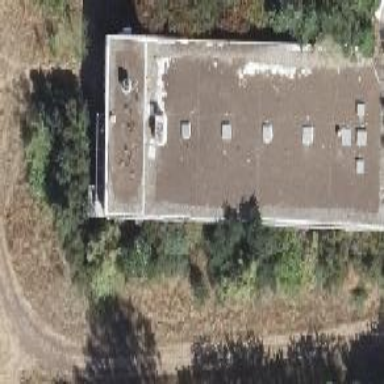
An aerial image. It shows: Building with flat roof.